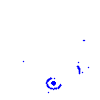
Particle: pion